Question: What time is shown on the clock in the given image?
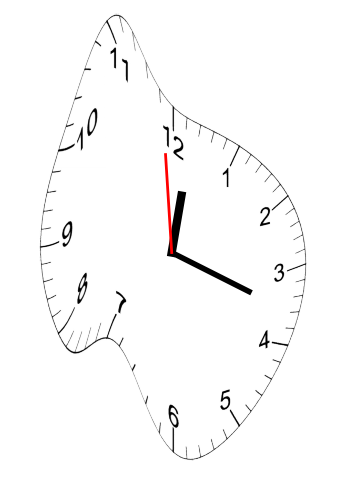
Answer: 12:17:59